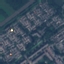
Land use / land cover class: Residential